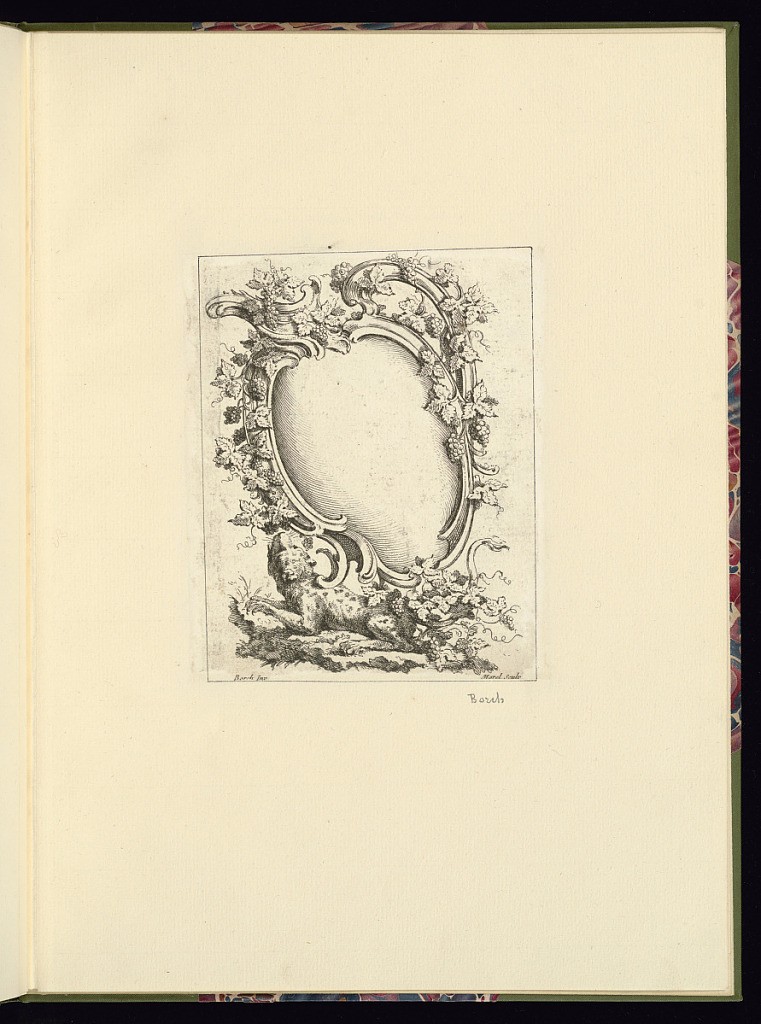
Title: Cartouche Design
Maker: Borch, active mid 18th century
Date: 1729–68
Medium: Etching and engraving on paper
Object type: Print
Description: Design for an asymmetrical cartouche in the form of an ewer, framed by c-scrolls, s-scrolls, grape vines with grapes and leaves, and a panther below. The plate is signed.